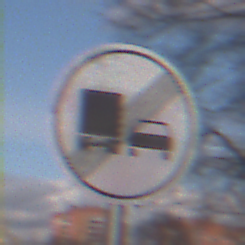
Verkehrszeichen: EndeUeberholverbotKraftfahrzeuge
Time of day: MorningAfternoon
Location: Outdoor (Nature)
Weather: PartlyCloudy
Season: NotSpecified
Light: Natural